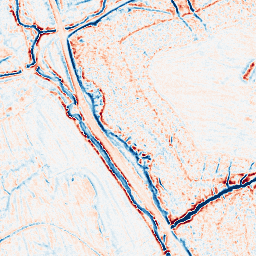
Category: edge_preserving
Decomposition family: bilateral
Decomposition parameters: d: 9
sigma_color: 50
sigma_space: 100
Upsampling method: lanczos
Upsampling parameters: scale: 2
Upsampling scale: 2